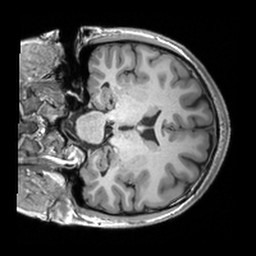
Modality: T1w
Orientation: coronal
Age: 22
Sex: female
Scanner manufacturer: siemens
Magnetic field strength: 3 T
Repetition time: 2.53 s
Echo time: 0.00298 s